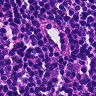
Metastatic tissue present: no